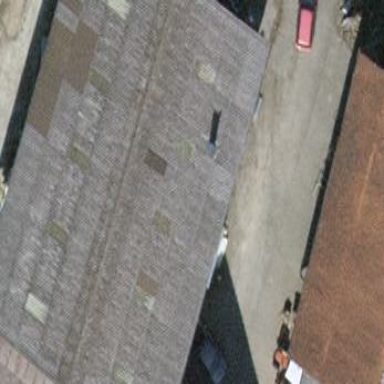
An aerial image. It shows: Gabled roof on farm auxiliary building.